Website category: sports
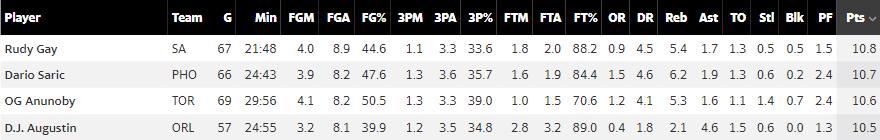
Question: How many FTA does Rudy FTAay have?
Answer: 2.0

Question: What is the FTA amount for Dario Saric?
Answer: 1.9

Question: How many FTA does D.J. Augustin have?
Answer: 3.2

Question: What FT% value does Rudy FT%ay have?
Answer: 88.2

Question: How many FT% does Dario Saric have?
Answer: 84.4

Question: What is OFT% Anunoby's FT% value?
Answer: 70.6

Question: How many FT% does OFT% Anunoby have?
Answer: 70.6

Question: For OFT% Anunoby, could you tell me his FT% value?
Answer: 70.6

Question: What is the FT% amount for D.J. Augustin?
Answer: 89.0

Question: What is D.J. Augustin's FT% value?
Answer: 89.0

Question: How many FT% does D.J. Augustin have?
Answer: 89.0

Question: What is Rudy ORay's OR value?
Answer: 0.9

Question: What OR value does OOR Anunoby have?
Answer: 1.2

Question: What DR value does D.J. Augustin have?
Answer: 1.8

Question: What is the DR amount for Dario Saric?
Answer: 4.6

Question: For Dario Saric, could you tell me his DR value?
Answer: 4.6

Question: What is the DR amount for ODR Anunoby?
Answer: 4.1

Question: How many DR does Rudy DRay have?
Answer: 4.5

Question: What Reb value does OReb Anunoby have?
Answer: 5.3

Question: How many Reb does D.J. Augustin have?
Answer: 2.1

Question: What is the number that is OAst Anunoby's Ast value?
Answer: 1.6

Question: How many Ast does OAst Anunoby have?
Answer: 1.6

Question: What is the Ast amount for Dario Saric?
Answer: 1.9

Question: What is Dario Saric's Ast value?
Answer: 1.9

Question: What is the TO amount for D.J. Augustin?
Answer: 1.5

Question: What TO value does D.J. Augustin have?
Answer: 1.5

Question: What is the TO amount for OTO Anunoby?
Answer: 1.1

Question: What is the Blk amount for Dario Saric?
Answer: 0.2

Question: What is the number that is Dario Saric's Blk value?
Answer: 0.2

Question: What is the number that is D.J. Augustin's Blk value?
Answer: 0.0

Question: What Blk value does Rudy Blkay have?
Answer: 0.5

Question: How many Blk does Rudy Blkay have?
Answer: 0.5

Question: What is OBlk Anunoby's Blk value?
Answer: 0.7

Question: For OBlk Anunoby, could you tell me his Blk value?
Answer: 0.7

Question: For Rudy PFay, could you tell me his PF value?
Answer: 1.5

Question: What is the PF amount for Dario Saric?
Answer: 2.4

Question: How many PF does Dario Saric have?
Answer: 2.4

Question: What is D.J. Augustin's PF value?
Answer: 1.3

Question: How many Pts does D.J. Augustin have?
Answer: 10.5

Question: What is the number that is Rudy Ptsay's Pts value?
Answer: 10.8

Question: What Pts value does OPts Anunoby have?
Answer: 10.6